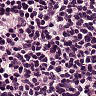
Metastatic tissue present: no